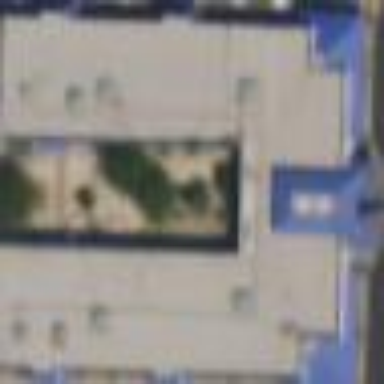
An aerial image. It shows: Bank building.